Question: Suppose I have a UserControl 'Editor' it has a 'TextBox'. It also have a property 'Content'. Here I just set the text content to a static value "Hey"
'''
<UserControl x:Class="WpfApplication1.Editor" ...>
<TextBox Text="Hey" />
<!--<TextBox Text="{Binding Content}" />-->
</UserControl>
'''
Then I have a Window to display all this.
'''
<Window x:Class="WpfApplication1.Window1" ...>
<StackPanel>
<local:Editor Content="Heya" />
</StackPanel>
</Window>
'''
When I run it, I get

Its not even a TextBox? And why do I get the content set in '<local:Editor />'. I tried Clean & Rebuild solution and I still get this wierd thing.
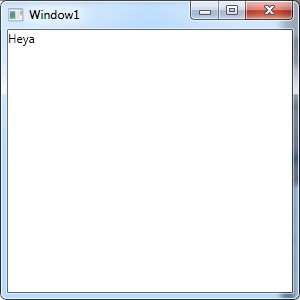
Answer: # Issue
Simple enough. A 'UserControl' is just a 'ContentControl' actually, so it has a dependency property named 'Content'. When you set this property, you set the whole content of your 'ContentControl'. The Content property is the default one (have a look at default properties for WPF at MSDN).
'''
<UserControl x:Class="WpfApplication1.Editor" ...>
<!-- Here, you set the Content property (because it is
the default one) of the UserControl as a TextBox with
the text "Hey". -->
<TextBox Text="Hey" />
</UserControl>
'''
Compare above and below codes:
'''
<!-- Here, the Content property is explicitly set. -->
<local:Editor Content="Heya" />
'''
In both cases, you define the Content property with different content...
---
# Solution
To solve your issue, define a custom 'DependencyProperty' in 'Editor' named 'TextContent' for instance, and do the following:
'''
<UserControl x:Class="WpfApplication1.Editor" ...>
<TextBox Text="{Binding TextContent, RelativeSource={RelativeSource FindAncestor, AncestorType={x:Type UserControl}}}" />
</UserControl>
'''
And:
'''
<local:Editor TextContent="Heya" />
'''